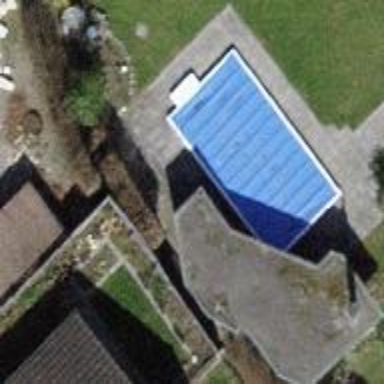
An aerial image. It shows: Swimming pool located in leisure land.